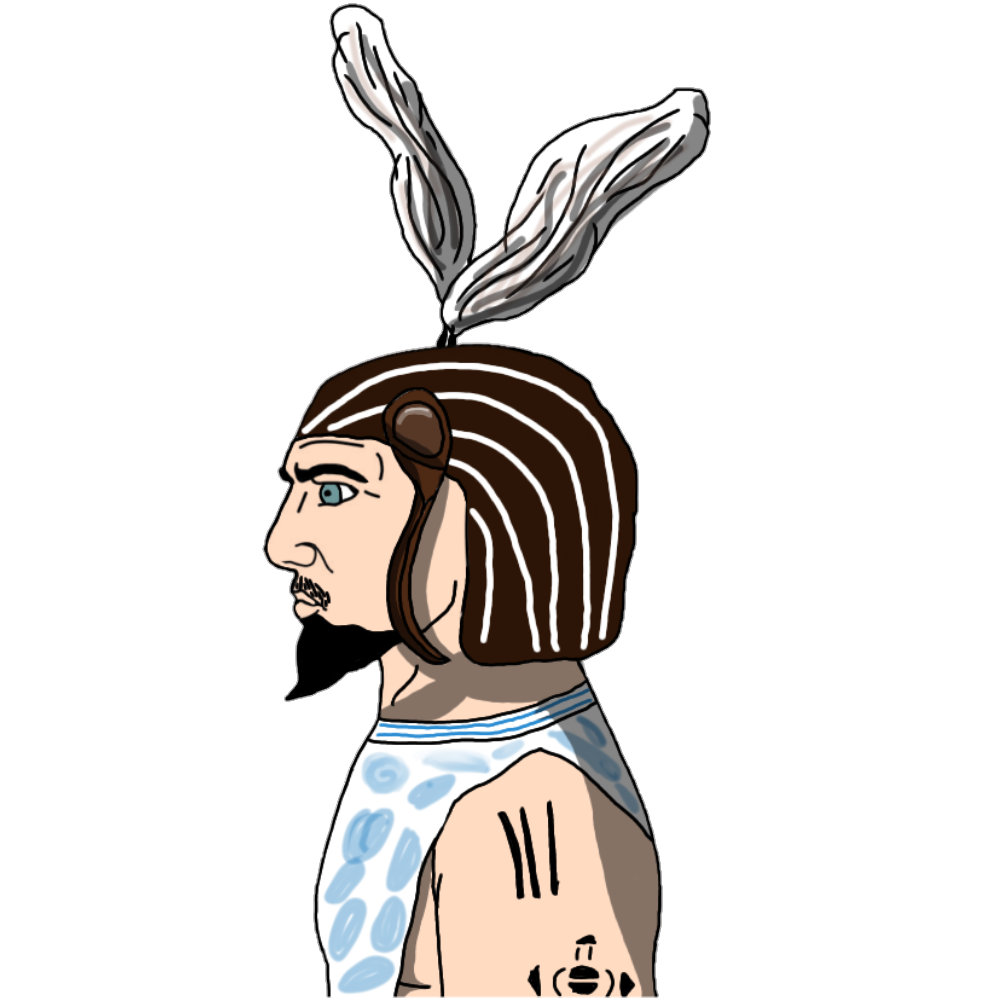
Label: 4_Yes_Chad